Question: My HTML code for Page title looks like this
'''
<title>Telefonia</title>
'''
When i check it on browser the SPanish character is not displayed exactly like the above
It shows page title as below

I tried using AND
**&# 237; ** but it doesnt work in PAGE TITLE
Here is my website url <URL> i checked all the special codes but it doesnt work
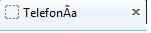
Answer: Try writing
> 'i'
instead. These are HTML escape characters. Here you can find a whole list <URL>